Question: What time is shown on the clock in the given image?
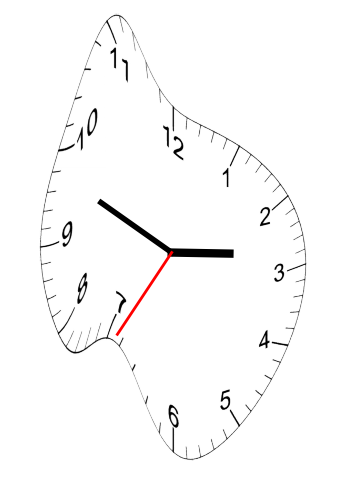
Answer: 02:48:35